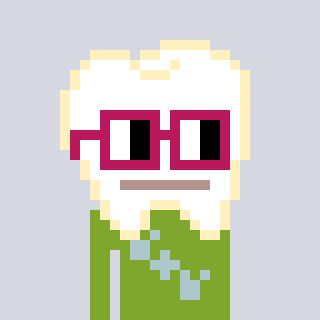
a pixel art character with square dark red glasses, a tooth-shaped head and a slimegreen-colored body on a cool background